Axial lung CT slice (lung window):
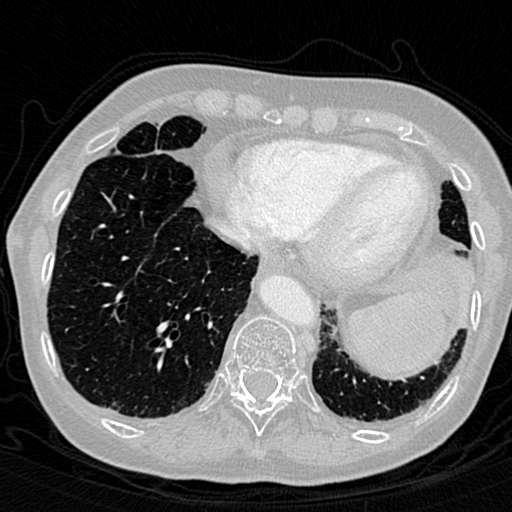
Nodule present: no